Field crop: maize
Growth stage: 2
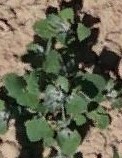
Species: chenopodium